Question: When I type something like this in node.js console:
'''
var f = eval("function(x) { return x*x}");
'''
It doesn't evaluate the expression and waits for me to type something else.

Why is this happening? Why can't I type another expression after this one?
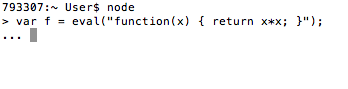
Answer: '''
function(x) { return x*x}
'''
is an error (type it in the console to check that), so Node's REPL waits for more.
If you want to build and assign the function, you must eval an expression, that is a statement returning a value. The usual solution is to close the function expression with parenthesis.
You may write
'''
var f = eval("(function(x) { return x*x})");
'''
or
'''
var f = Function("x", "return x*x");
'''
and of course
'''
var f = function(x) { return x*x};
'''
but I suppose you know this one.